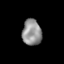
Tissue: skin
Cell type: Fibroblasts
Senescence score: 0.2386
Nuclear area (px): 489
Mean DAPI intensity: 146.871